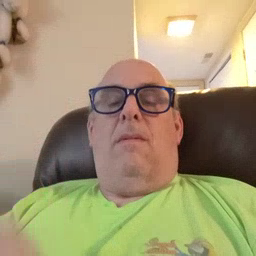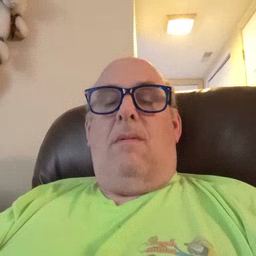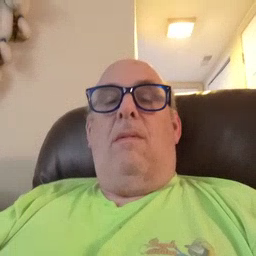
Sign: outside